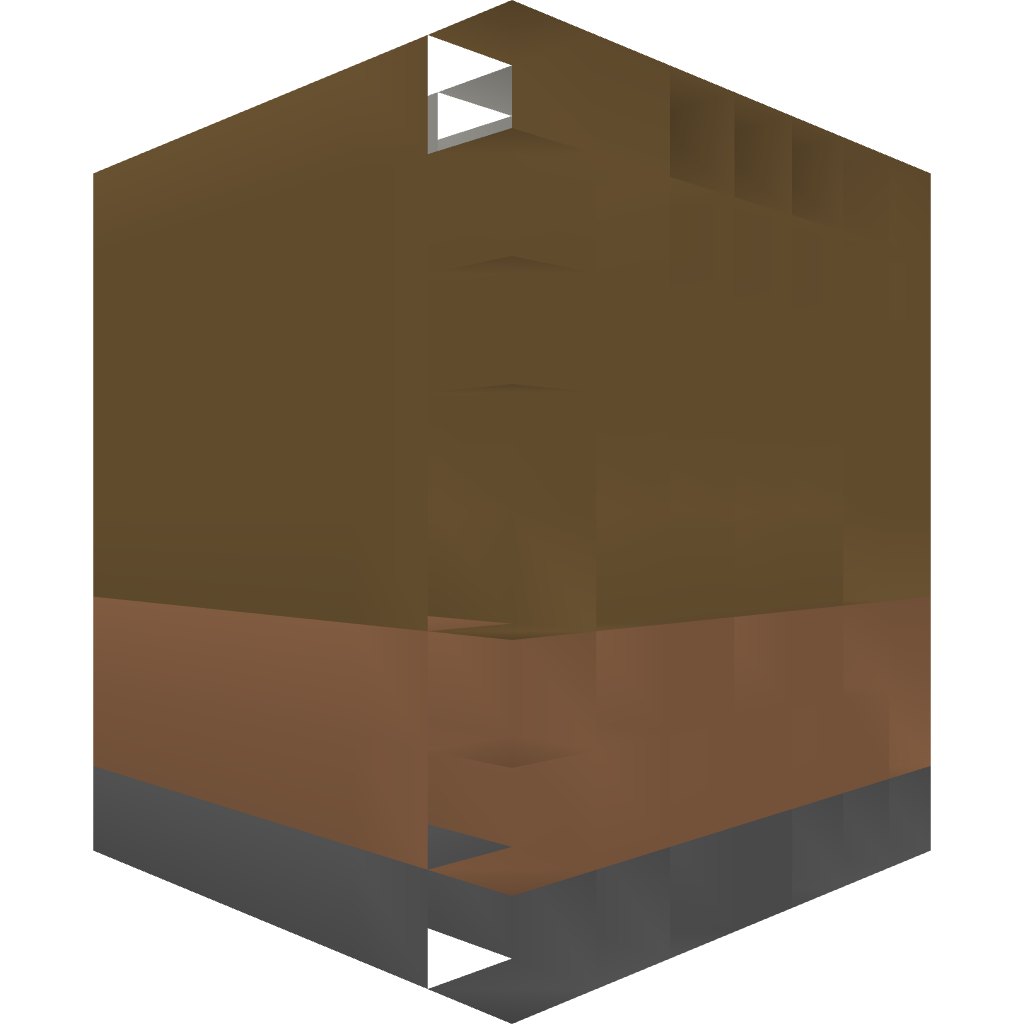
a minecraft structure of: House with storage